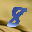
Label: 8